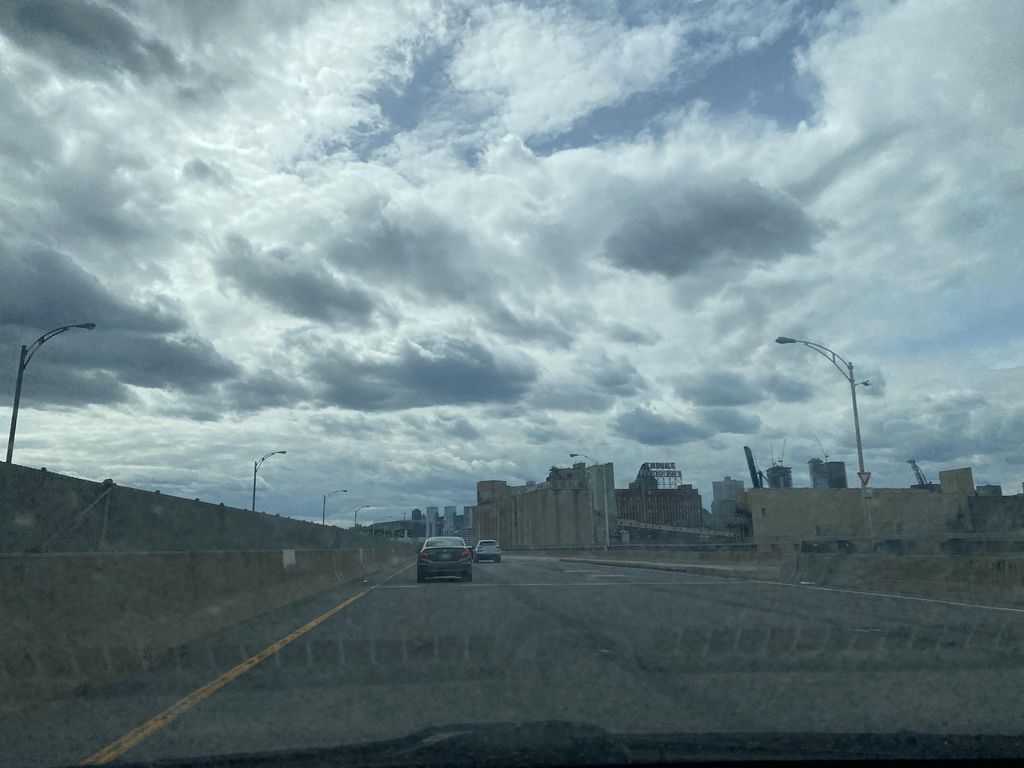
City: montreal